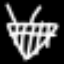
Label: diamond